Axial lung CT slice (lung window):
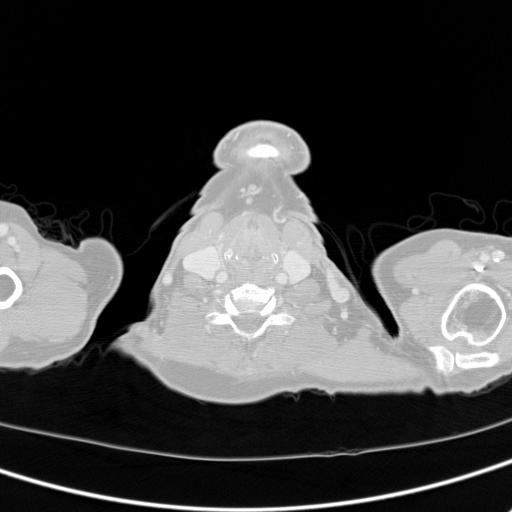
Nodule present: no